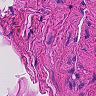
Metastatic tissue present: no